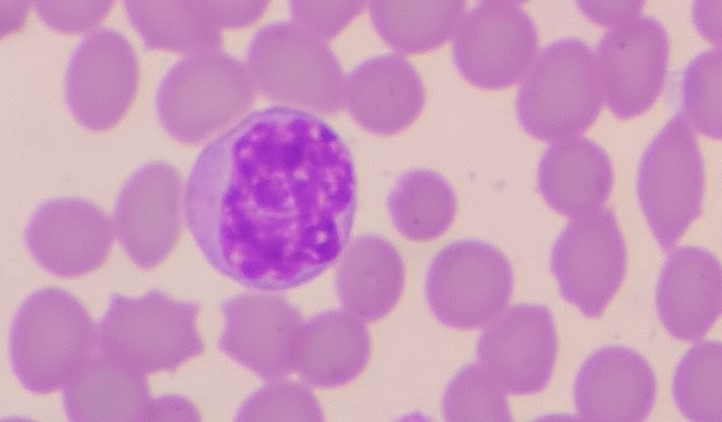
White blood cell type: Lymphocyte